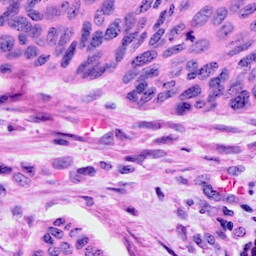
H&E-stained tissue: Cervix